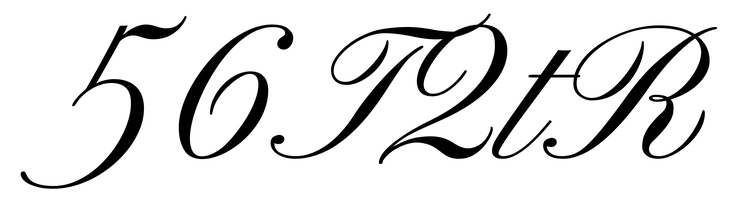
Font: PinyonScript-Regular